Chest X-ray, AP view. Patient: 47 years old, sex F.
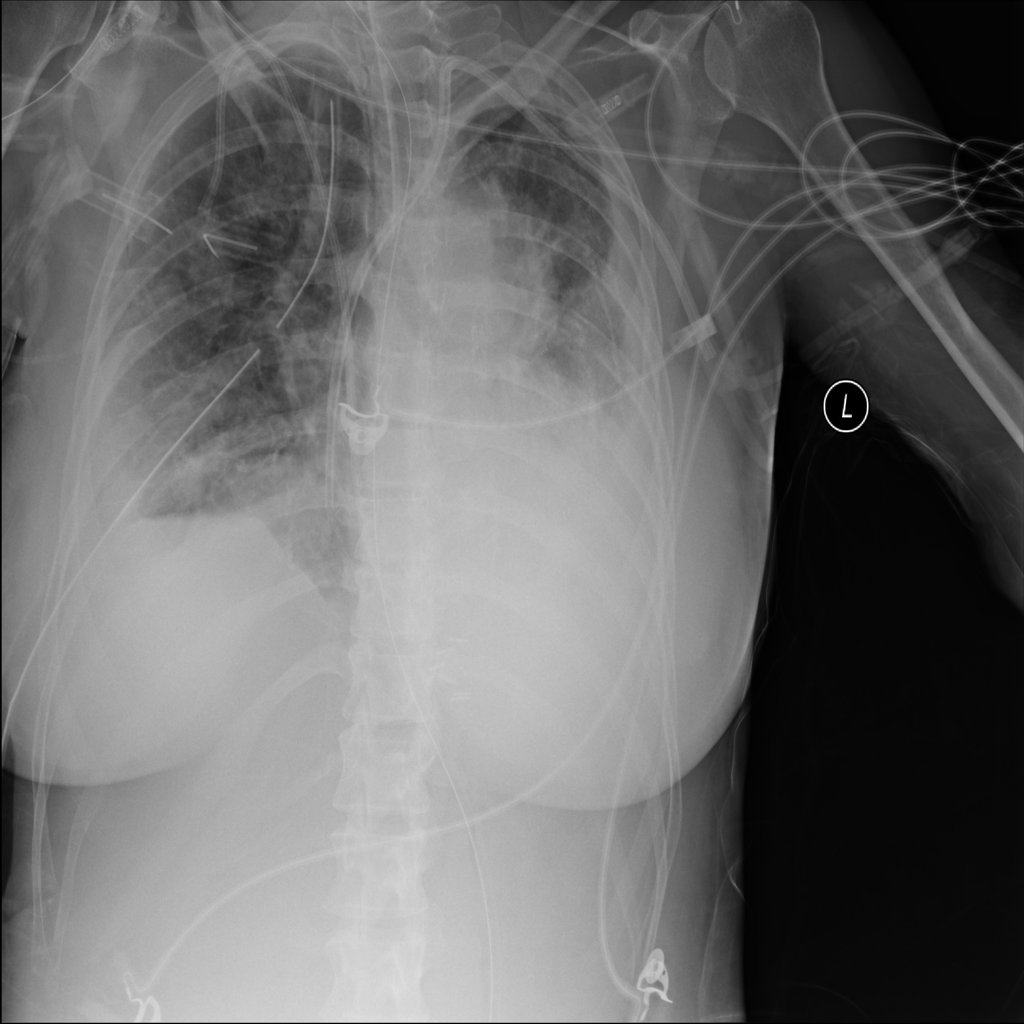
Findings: Effusion